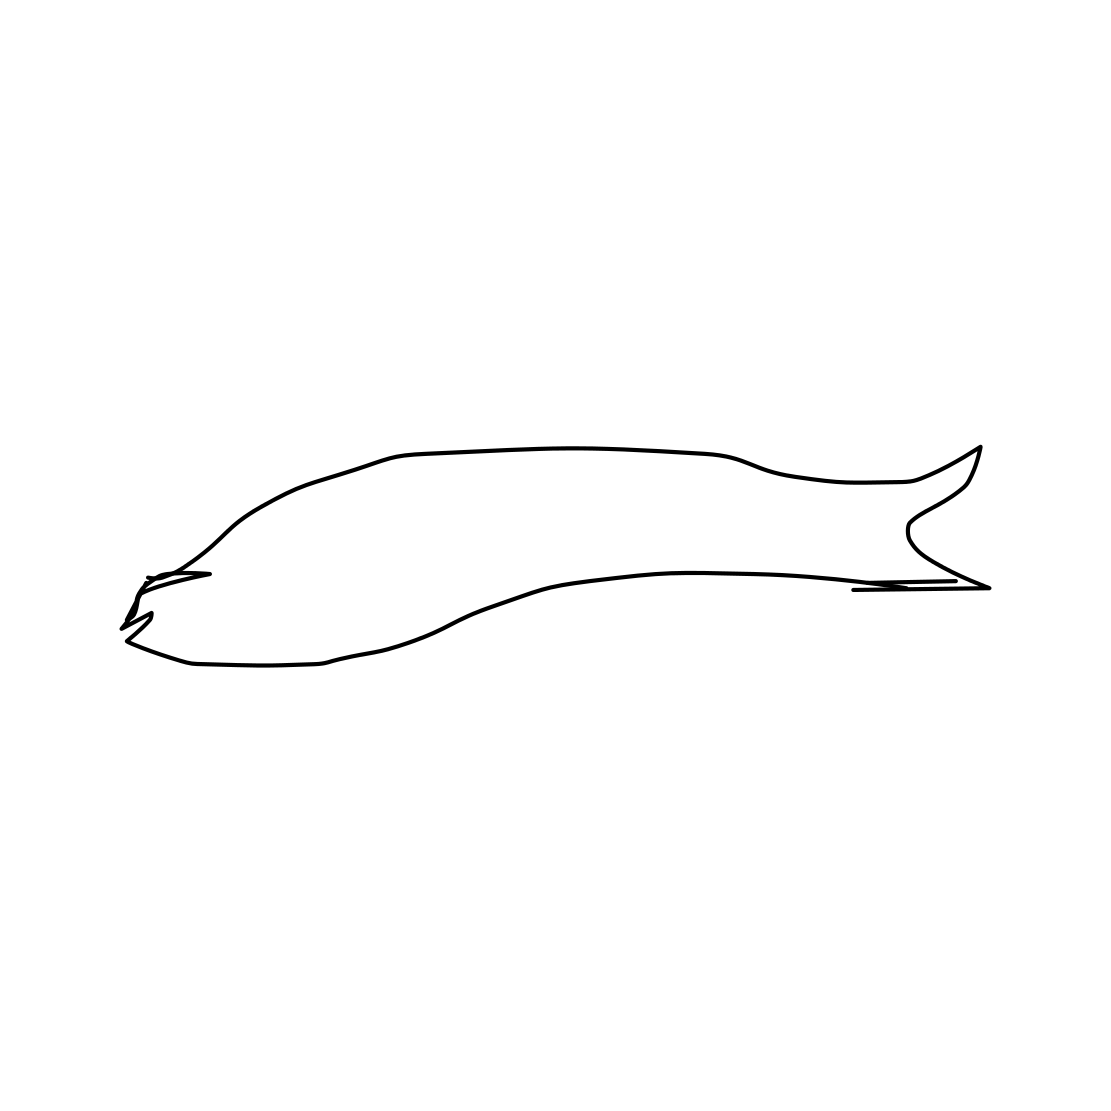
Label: shark